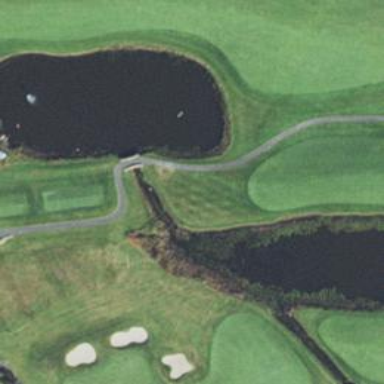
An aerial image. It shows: Path bridge over golf course.